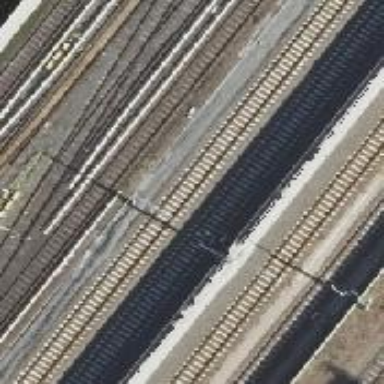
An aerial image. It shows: Milestone along the railway track with catenary mast.